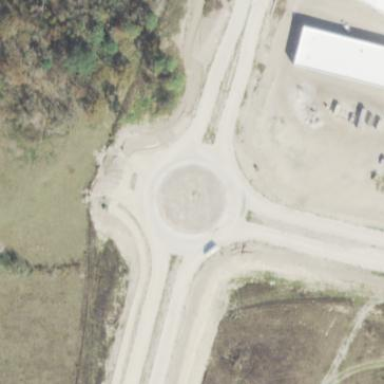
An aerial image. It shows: Unclassified road with circular junction.